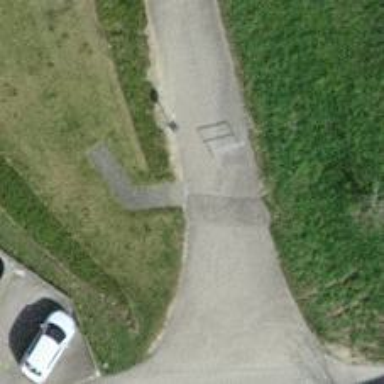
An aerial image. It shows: Pedestrian road.